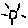
Label: sun